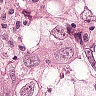
Metastatic tissue present: yes